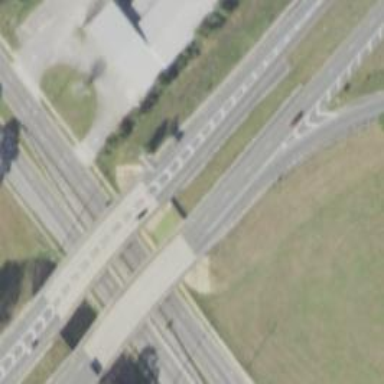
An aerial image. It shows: Primary highway expressway with bridge.